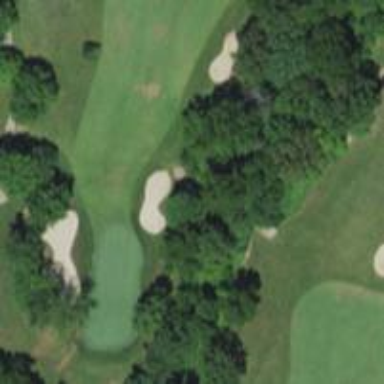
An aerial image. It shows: Pathway for golfing.